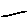
Label: line